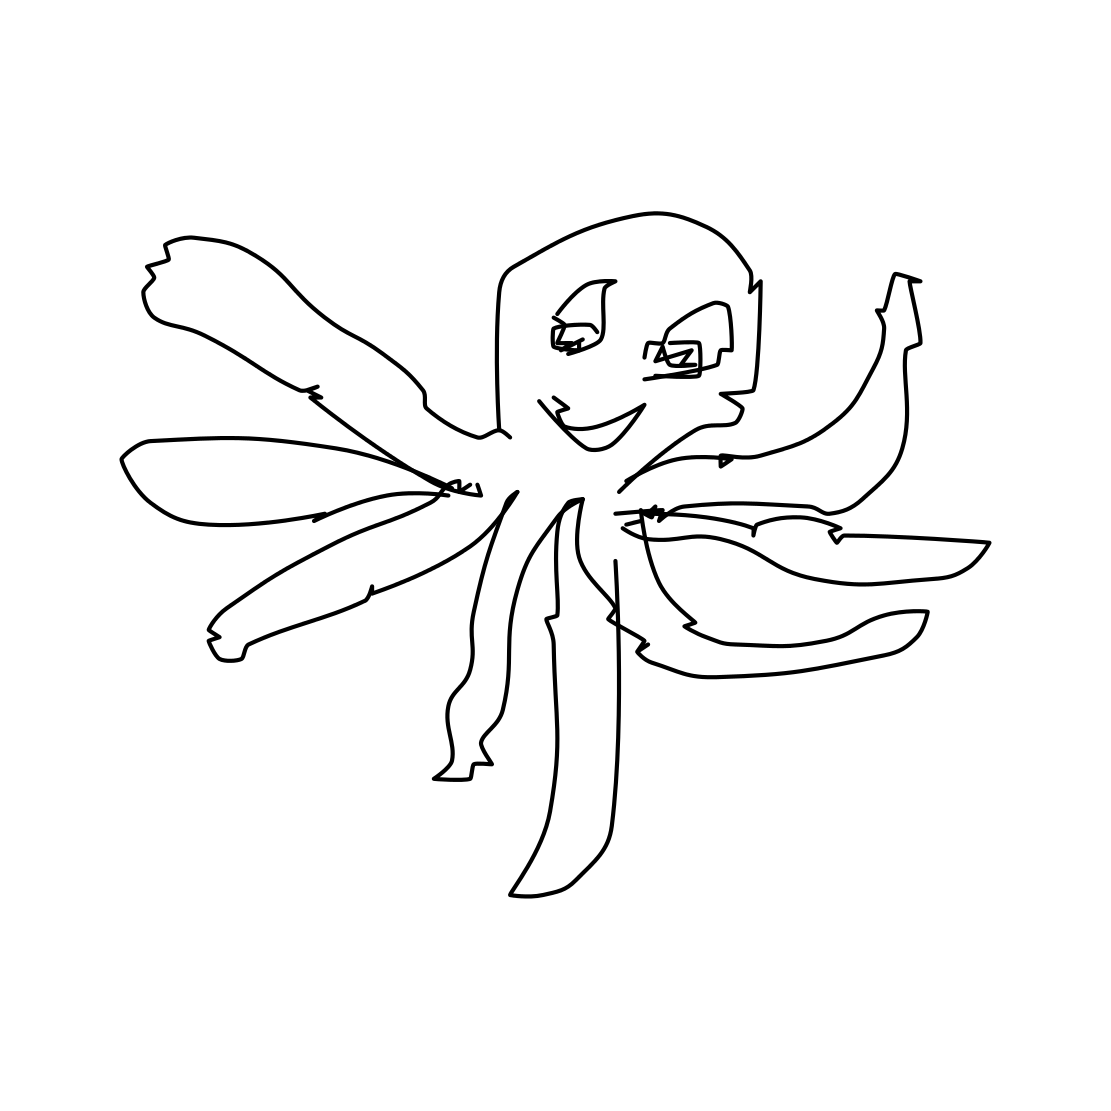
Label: octopus